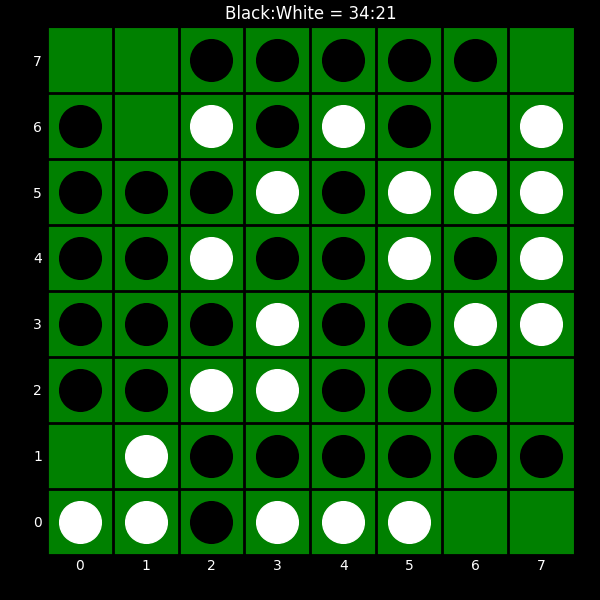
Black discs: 34
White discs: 21